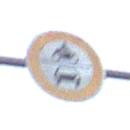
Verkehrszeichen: VerbotKraftfahrzeuge
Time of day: MorningAfternoon
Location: Outdoor (RoadRail)
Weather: PartlyCloudy
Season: NotSpecified
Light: Natural